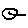
Label: circle